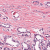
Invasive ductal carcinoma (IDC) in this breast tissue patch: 1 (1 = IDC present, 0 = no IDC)